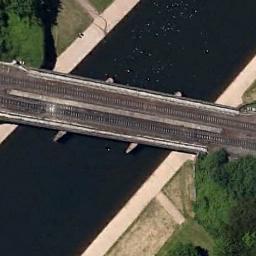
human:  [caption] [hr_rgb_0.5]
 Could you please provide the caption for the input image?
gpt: A bridge with a sloping river bank connects the land on both sides of the turquoise water .

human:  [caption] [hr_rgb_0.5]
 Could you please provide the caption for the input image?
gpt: Under the bridge is a bar-shaped island .

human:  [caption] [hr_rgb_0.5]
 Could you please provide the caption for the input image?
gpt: There is a bridge over the river with some trees on both sides .

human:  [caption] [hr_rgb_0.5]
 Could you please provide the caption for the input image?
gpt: A bridge built on a dark blue river and some green plants on both sides of the river .

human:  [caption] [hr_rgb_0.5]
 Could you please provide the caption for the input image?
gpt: There is a river under the bridge .